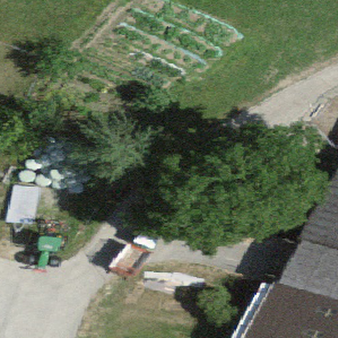
Label: other